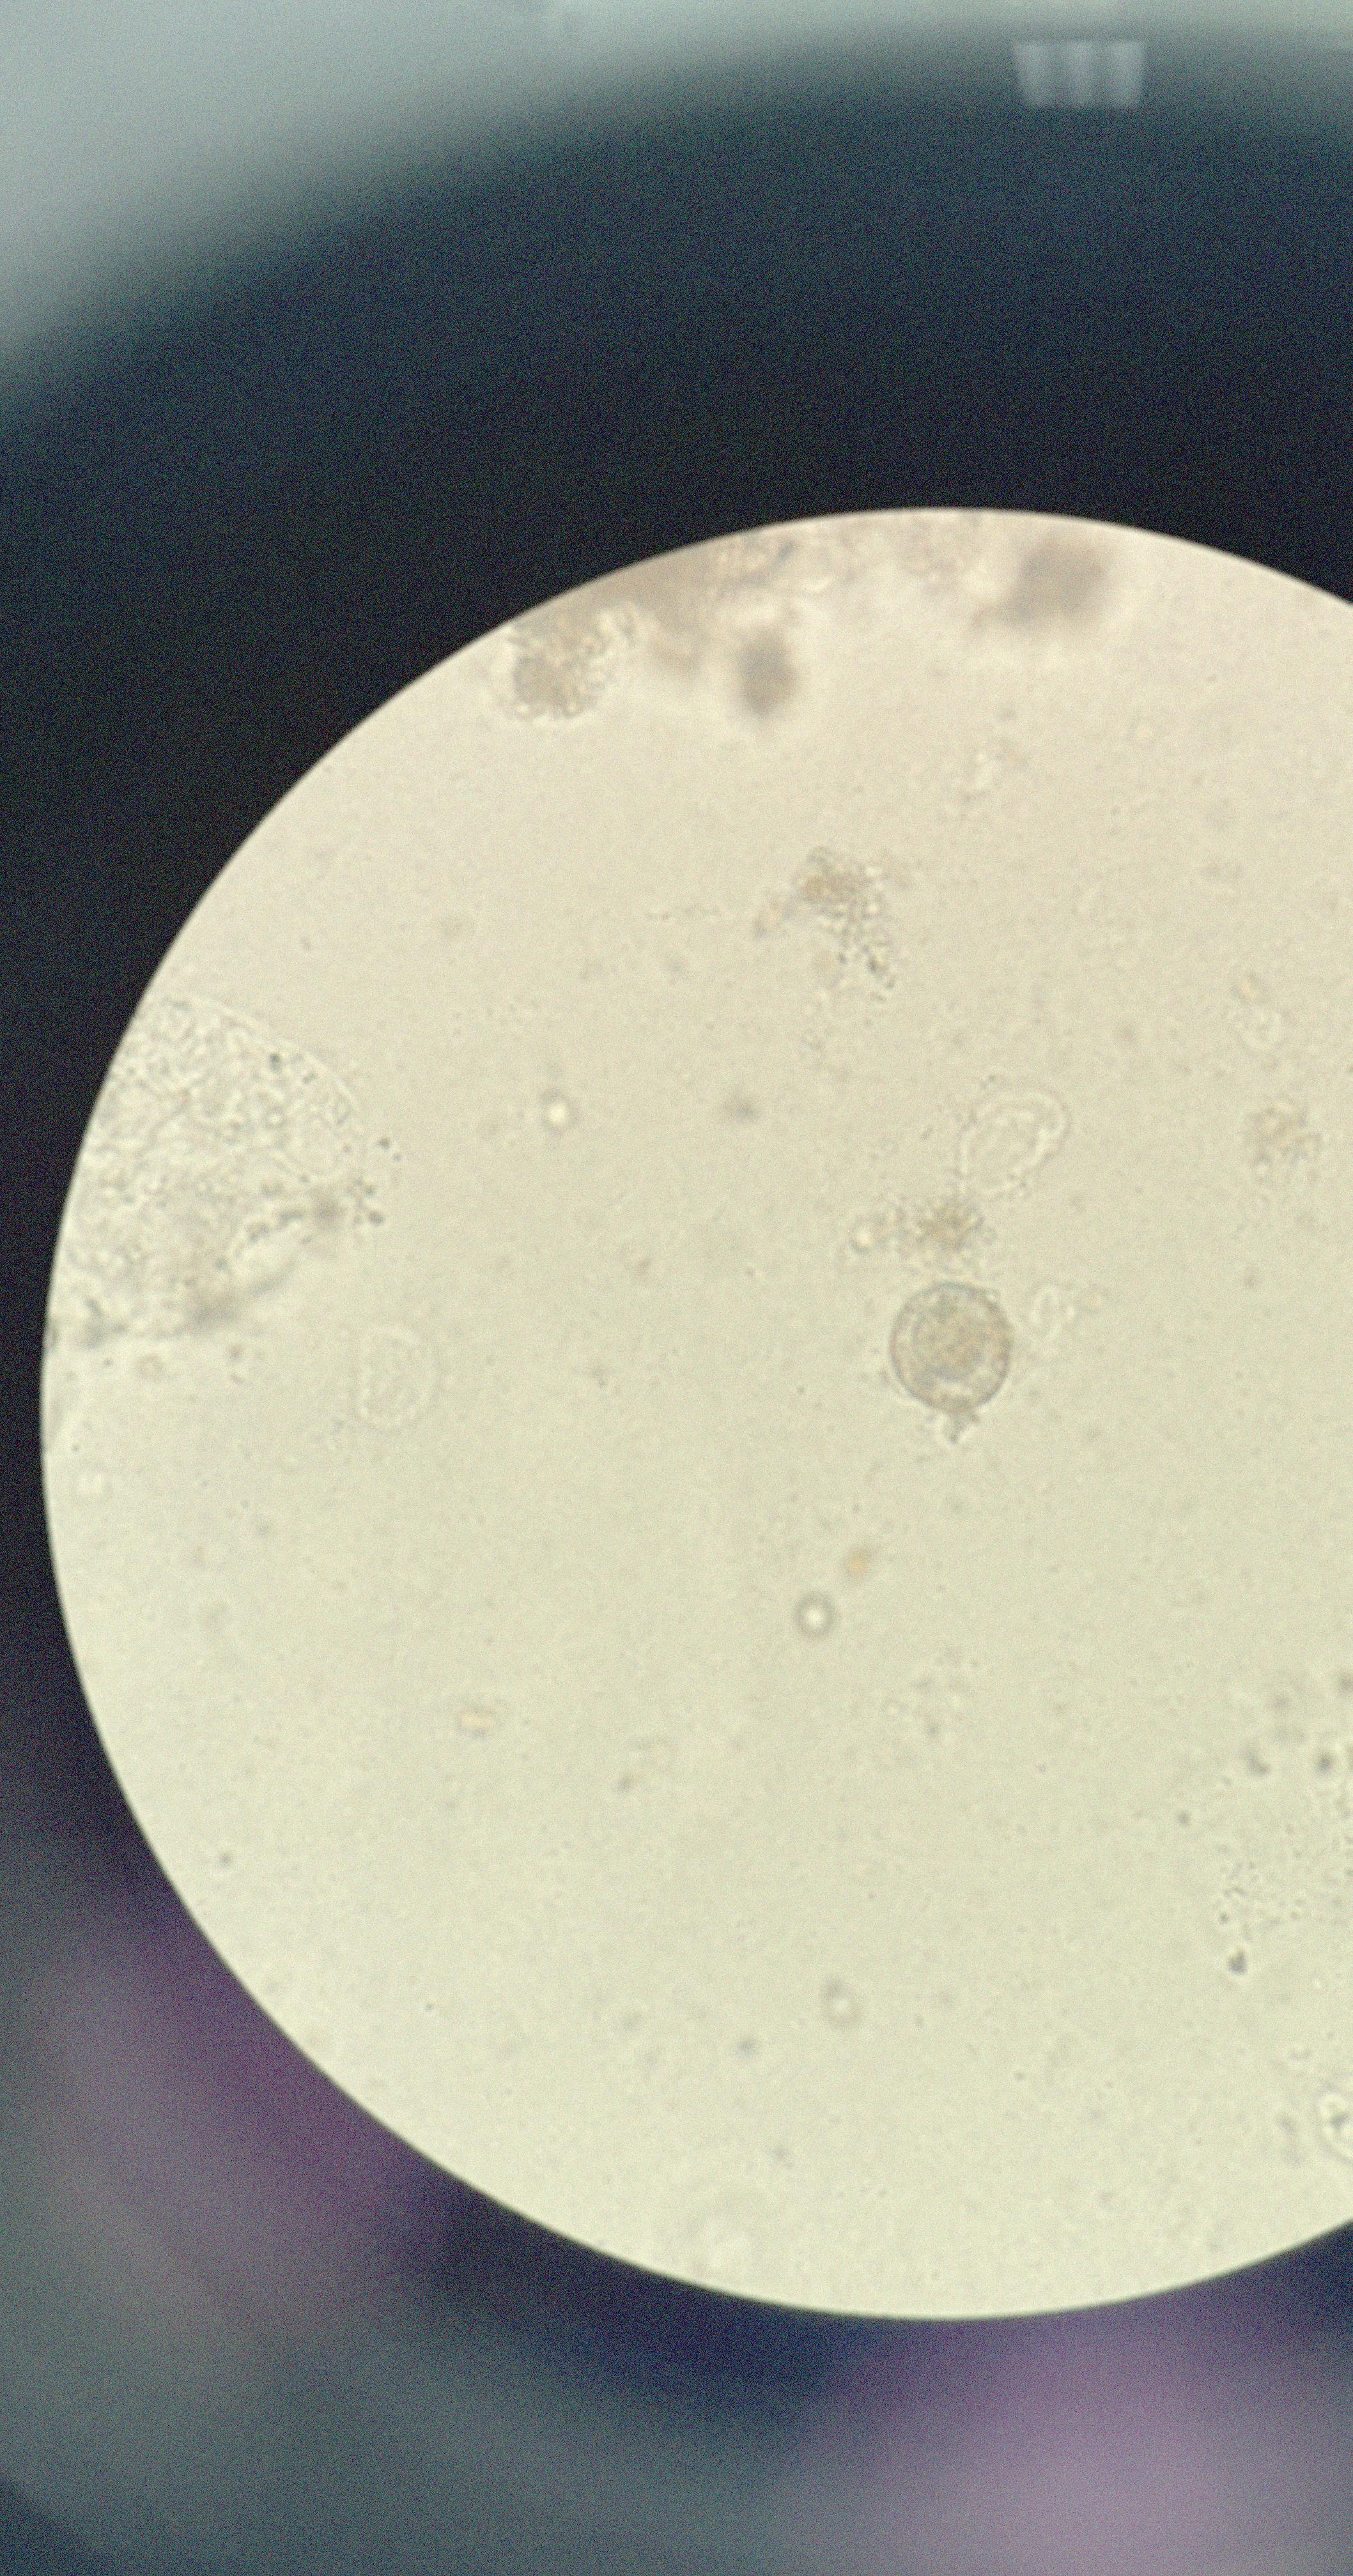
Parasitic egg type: Hymenolepis nana